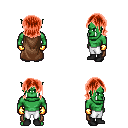
a pixel art fantasy rpg character, male body template, orc, green skin, brown cape, white pants, red long bangs hairstyle, gold gloves, black shoes, four views (front, back, left, right), 2x2 character sprite sheet, small pixel art, hard edges, no anti-aliasing